Question: There is this code block I used for a while.
Definitions:
'''
type TItem = record
Code : string[255];
Description : string[255];
Warning : string[255];
Fold : integer; //position where clamp to fold, 0 = flat, about 170 when needs to be folded
PrintStrength : integer; //put 0 if default to machine parameters, normally about 56
PrintSpeed : integer; //put 0 if default to machine parameters, normally about 130
end;
var
Item : TItem;
LabelBitmap : TBitmap;
'''
Code Block:
'''
procedure DosyaYazdir(filename : string; Bitmap : Tbitmap);
var FileStream : TFileStream;
siz: int64;
begin
try
FileStream := TFileStream.Create(filename, fmCreate);
siz := SizeOf(Item);
FileStream.Write(siz,SizeOf(siz));
FileStream.Write(Item,siz);
//Bitmap.SaveToStream(FileStream);
form1.image2.picture.bitmap.SaveToStream(filestream);
form1.Memo1.Lines.SaveToStream(FileStream,TEncoding.Unicode);
FileStream.free;
except
Application.MessageBox('Wrong file name','Kayit Hatasi :',MB_ICONERROR);
end;
form1.memo1.lines.clear;
end;
'''
I call like this: (I don't do anything with LabelBitmap)
'''
dosya:='C:\Custom_Etiket.itm';
DosyaYazdir(dosya,LabelBitmap);
'''
Which saves the given strings ('form1.memo1.Lines') into a file with given name.
This was readymade I found on internet and now unfortunately I want to change my software to C#.
Since this was readymade, I don't really know what this code does. Because when I try to do in C#, I can not get the same output (with same encoding or whatsoever)
Here is the sample screenshot from the file it generates: (You can see the text between NULs but it has some kind of encoding)

What does this Delphi Code block do? Or what should I do to get the same encoding?
//PS. Feel free to edit the title if it doesn't describe the situation well enough.
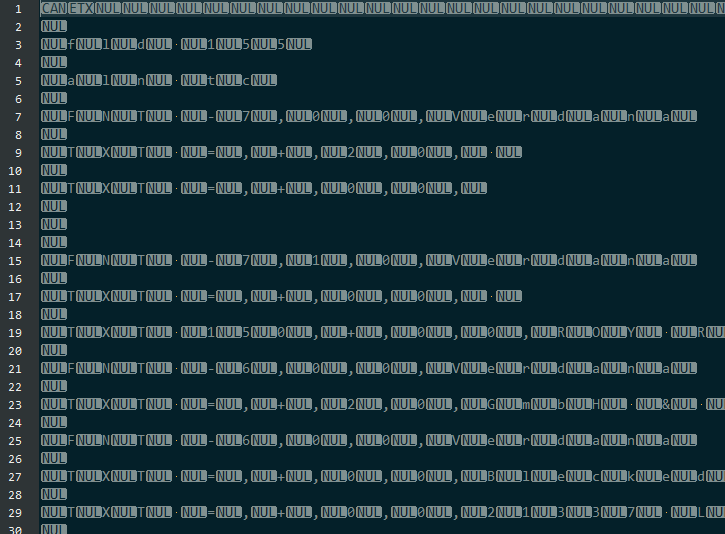
Answer: > What does this Delphi Code block do?
The Delphi code does the following:
- - 'Item''Item'- -
This is a really poorly designed file. You really should be using JSON or XML or YAML or indeed any structured format for this data.